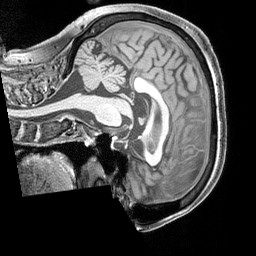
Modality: T1w
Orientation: sagittal
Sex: female
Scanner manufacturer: siemens
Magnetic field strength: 3 T
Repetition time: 2.3 s
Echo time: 0.00226 s